Field crop: maize
Growth stage: 2
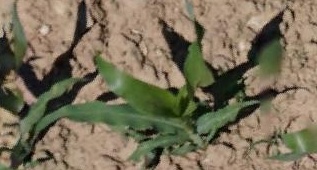
Species: maize